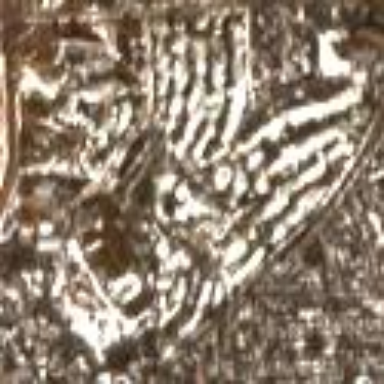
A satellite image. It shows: Golf course.